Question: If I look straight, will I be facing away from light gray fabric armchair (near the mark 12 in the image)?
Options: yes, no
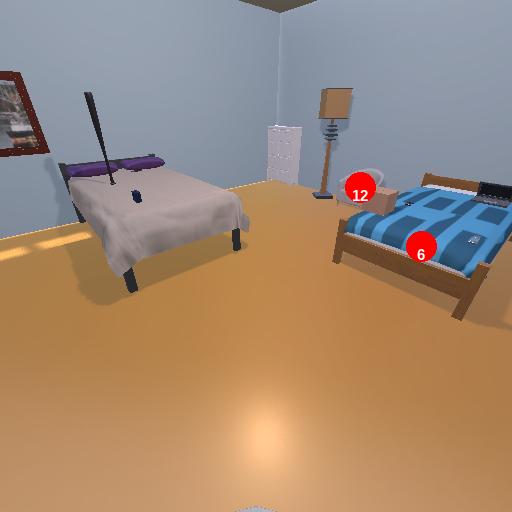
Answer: yes